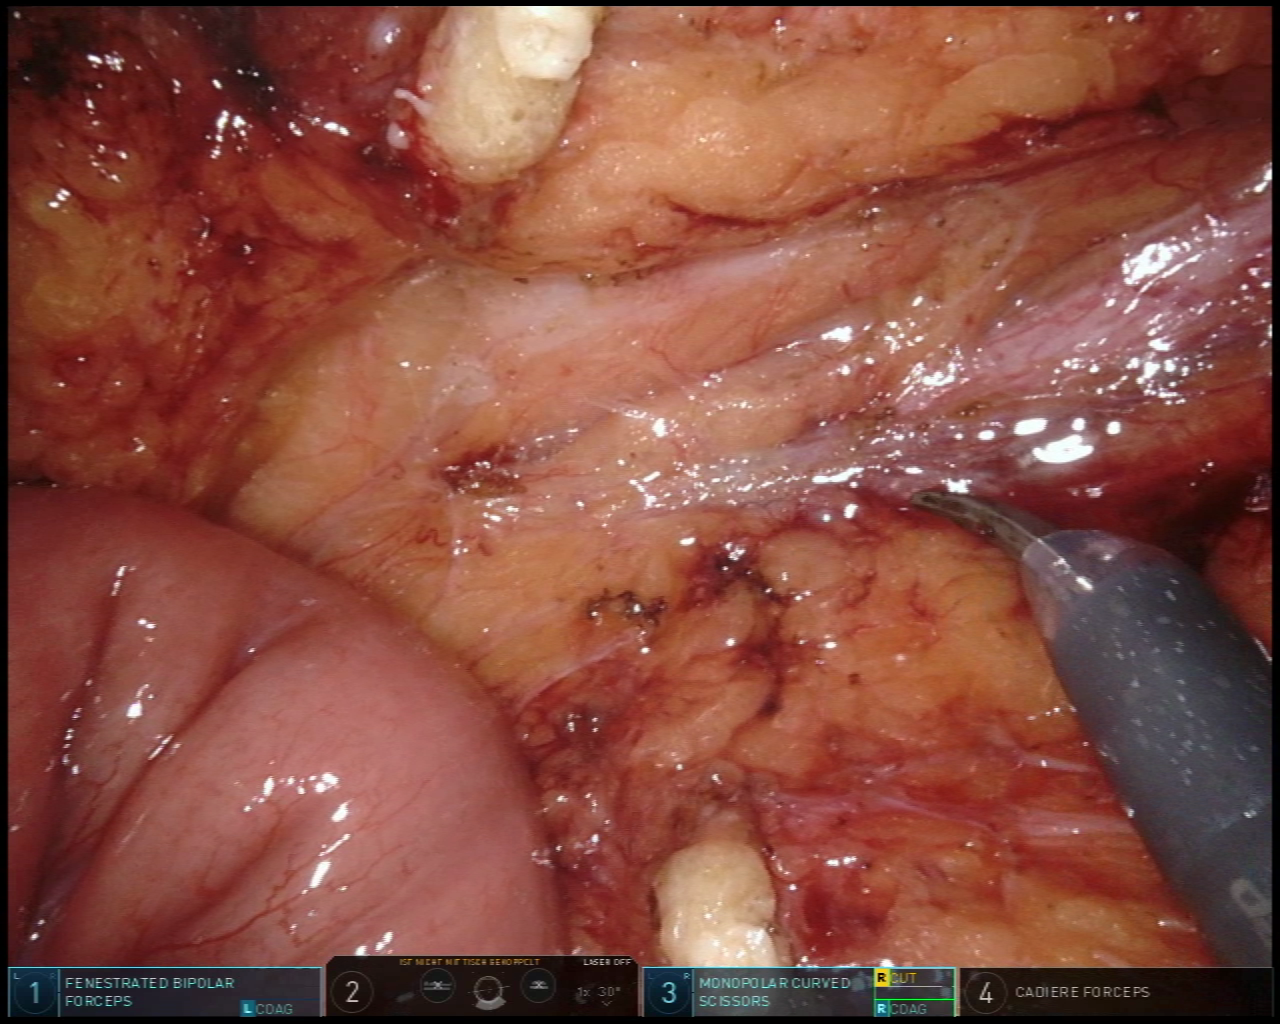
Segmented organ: ureter
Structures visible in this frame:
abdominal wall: no
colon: no
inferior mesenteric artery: no
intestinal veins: no
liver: no
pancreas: no
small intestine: yes
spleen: no
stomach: no
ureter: yes
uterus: no
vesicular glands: no